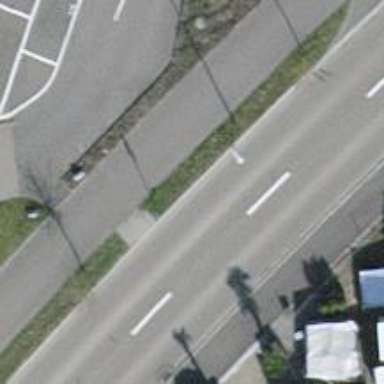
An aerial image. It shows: Kerb serving as barrier.